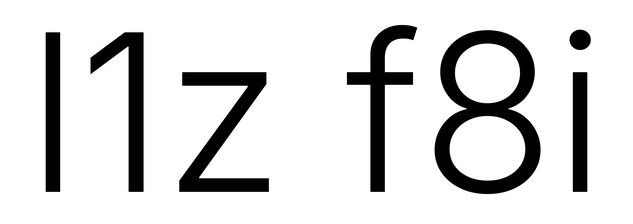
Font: Inter_Light